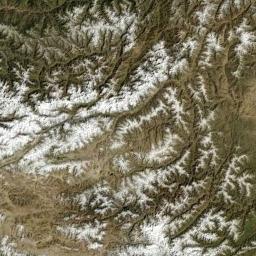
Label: snowberg